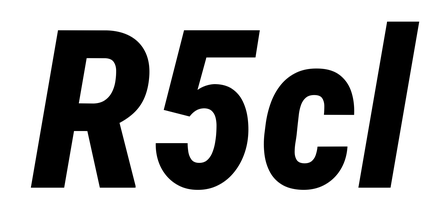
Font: Roboto-Italic_Condensed_ExtraBold_Italic